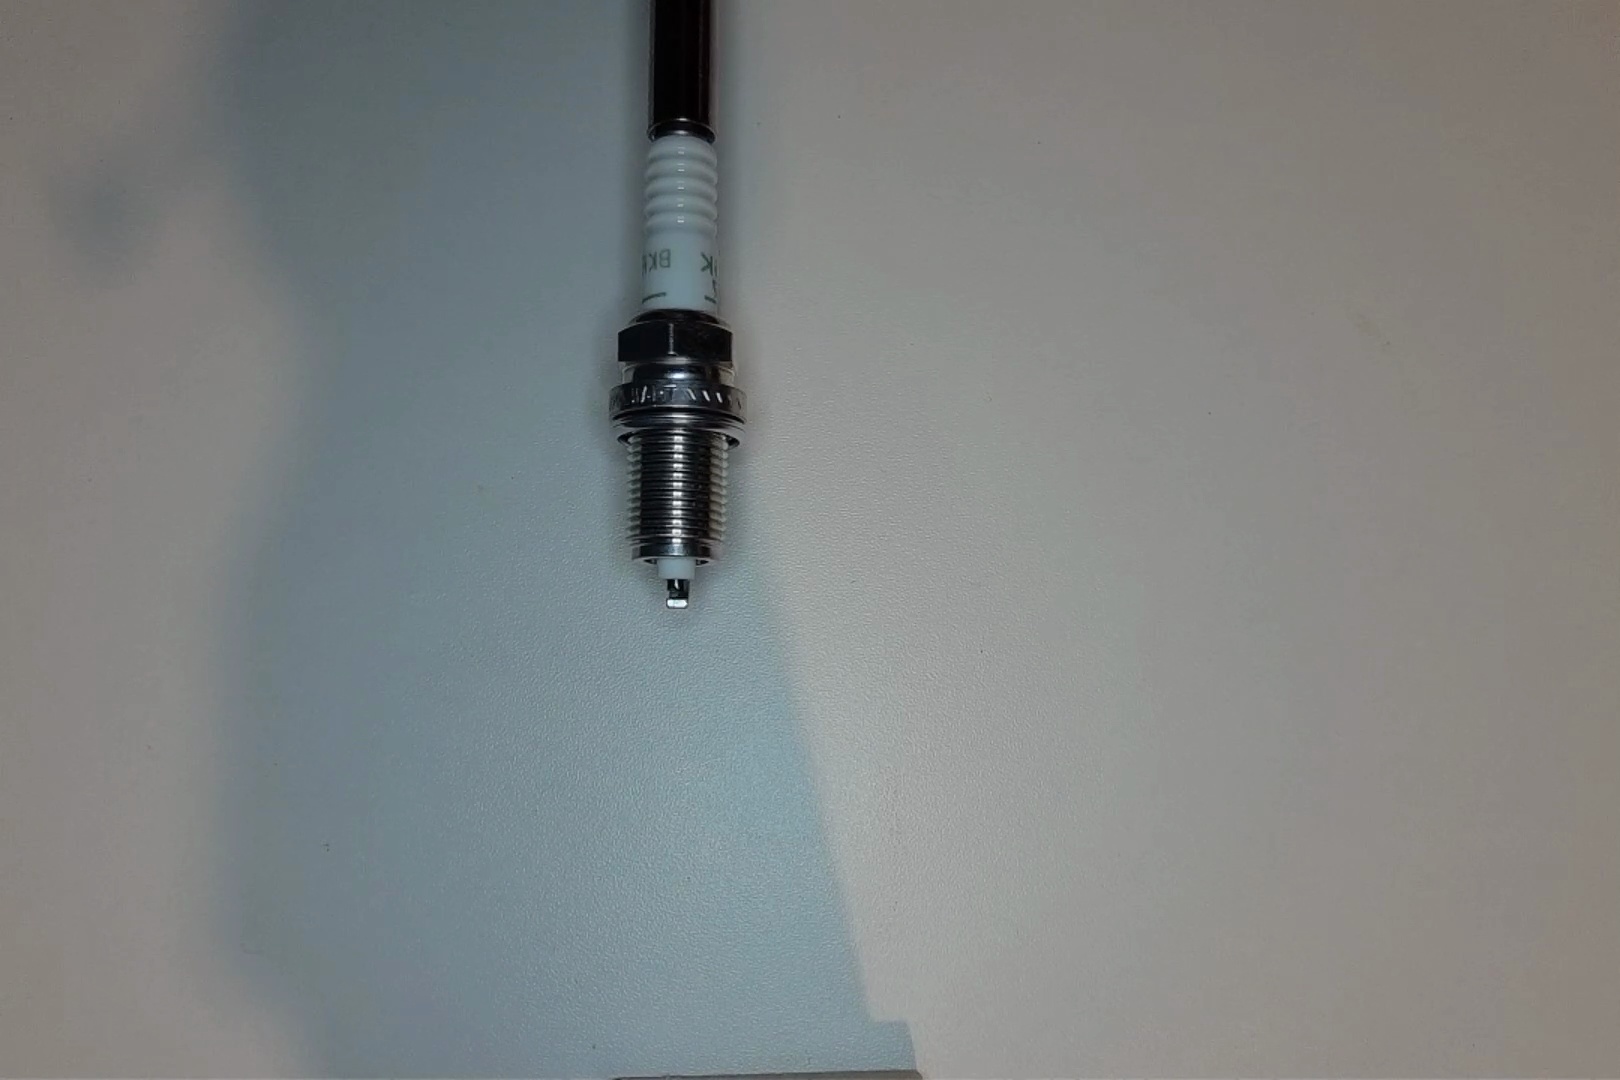
Label: no anomaly